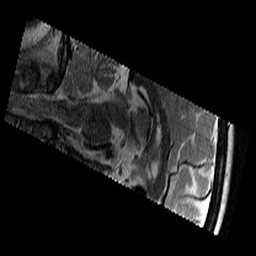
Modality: T2w
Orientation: sagittal
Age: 10
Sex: female
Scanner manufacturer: siemens
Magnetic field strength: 3 T
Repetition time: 9.23 s
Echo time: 0.067 s